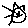
Label: cat